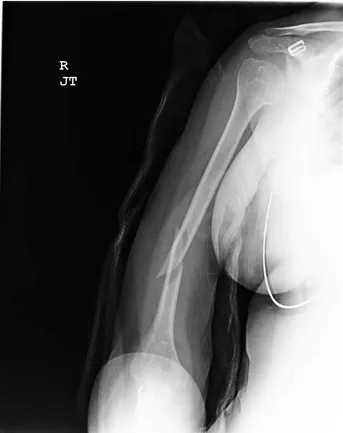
Anteroposterior (AP) view of the humerus at 6 weeks exhibiting malalignment and minimal callus formation.
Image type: radiology (x_ray)